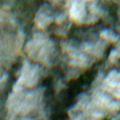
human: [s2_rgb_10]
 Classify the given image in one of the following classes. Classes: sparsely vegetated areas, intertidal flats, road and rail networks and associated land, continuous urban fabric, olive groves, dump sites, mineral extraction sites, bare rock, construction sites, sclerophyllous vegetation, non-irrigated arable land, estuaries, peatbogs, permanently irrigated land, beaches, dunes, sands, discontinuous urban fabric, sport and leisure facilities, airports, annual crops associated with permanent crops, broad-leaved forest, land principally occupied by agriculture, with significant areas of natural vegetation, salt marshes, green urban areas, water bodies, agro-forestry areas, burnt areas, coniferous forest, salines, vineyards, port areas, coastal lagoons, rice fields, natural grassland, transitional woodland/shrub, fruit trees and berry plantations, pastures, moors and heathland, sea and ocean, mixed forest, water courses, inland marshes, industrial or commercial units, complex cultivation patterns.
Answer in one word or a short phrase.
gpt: coniferous forest, mixed forest, transitional woodland/shrub